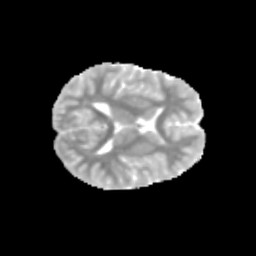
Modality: MD
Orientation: axial
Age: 12
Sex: male
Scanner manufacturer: siemens
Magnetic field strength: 3 T
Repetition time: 3.8 s
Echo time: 0.07 s